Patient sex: F
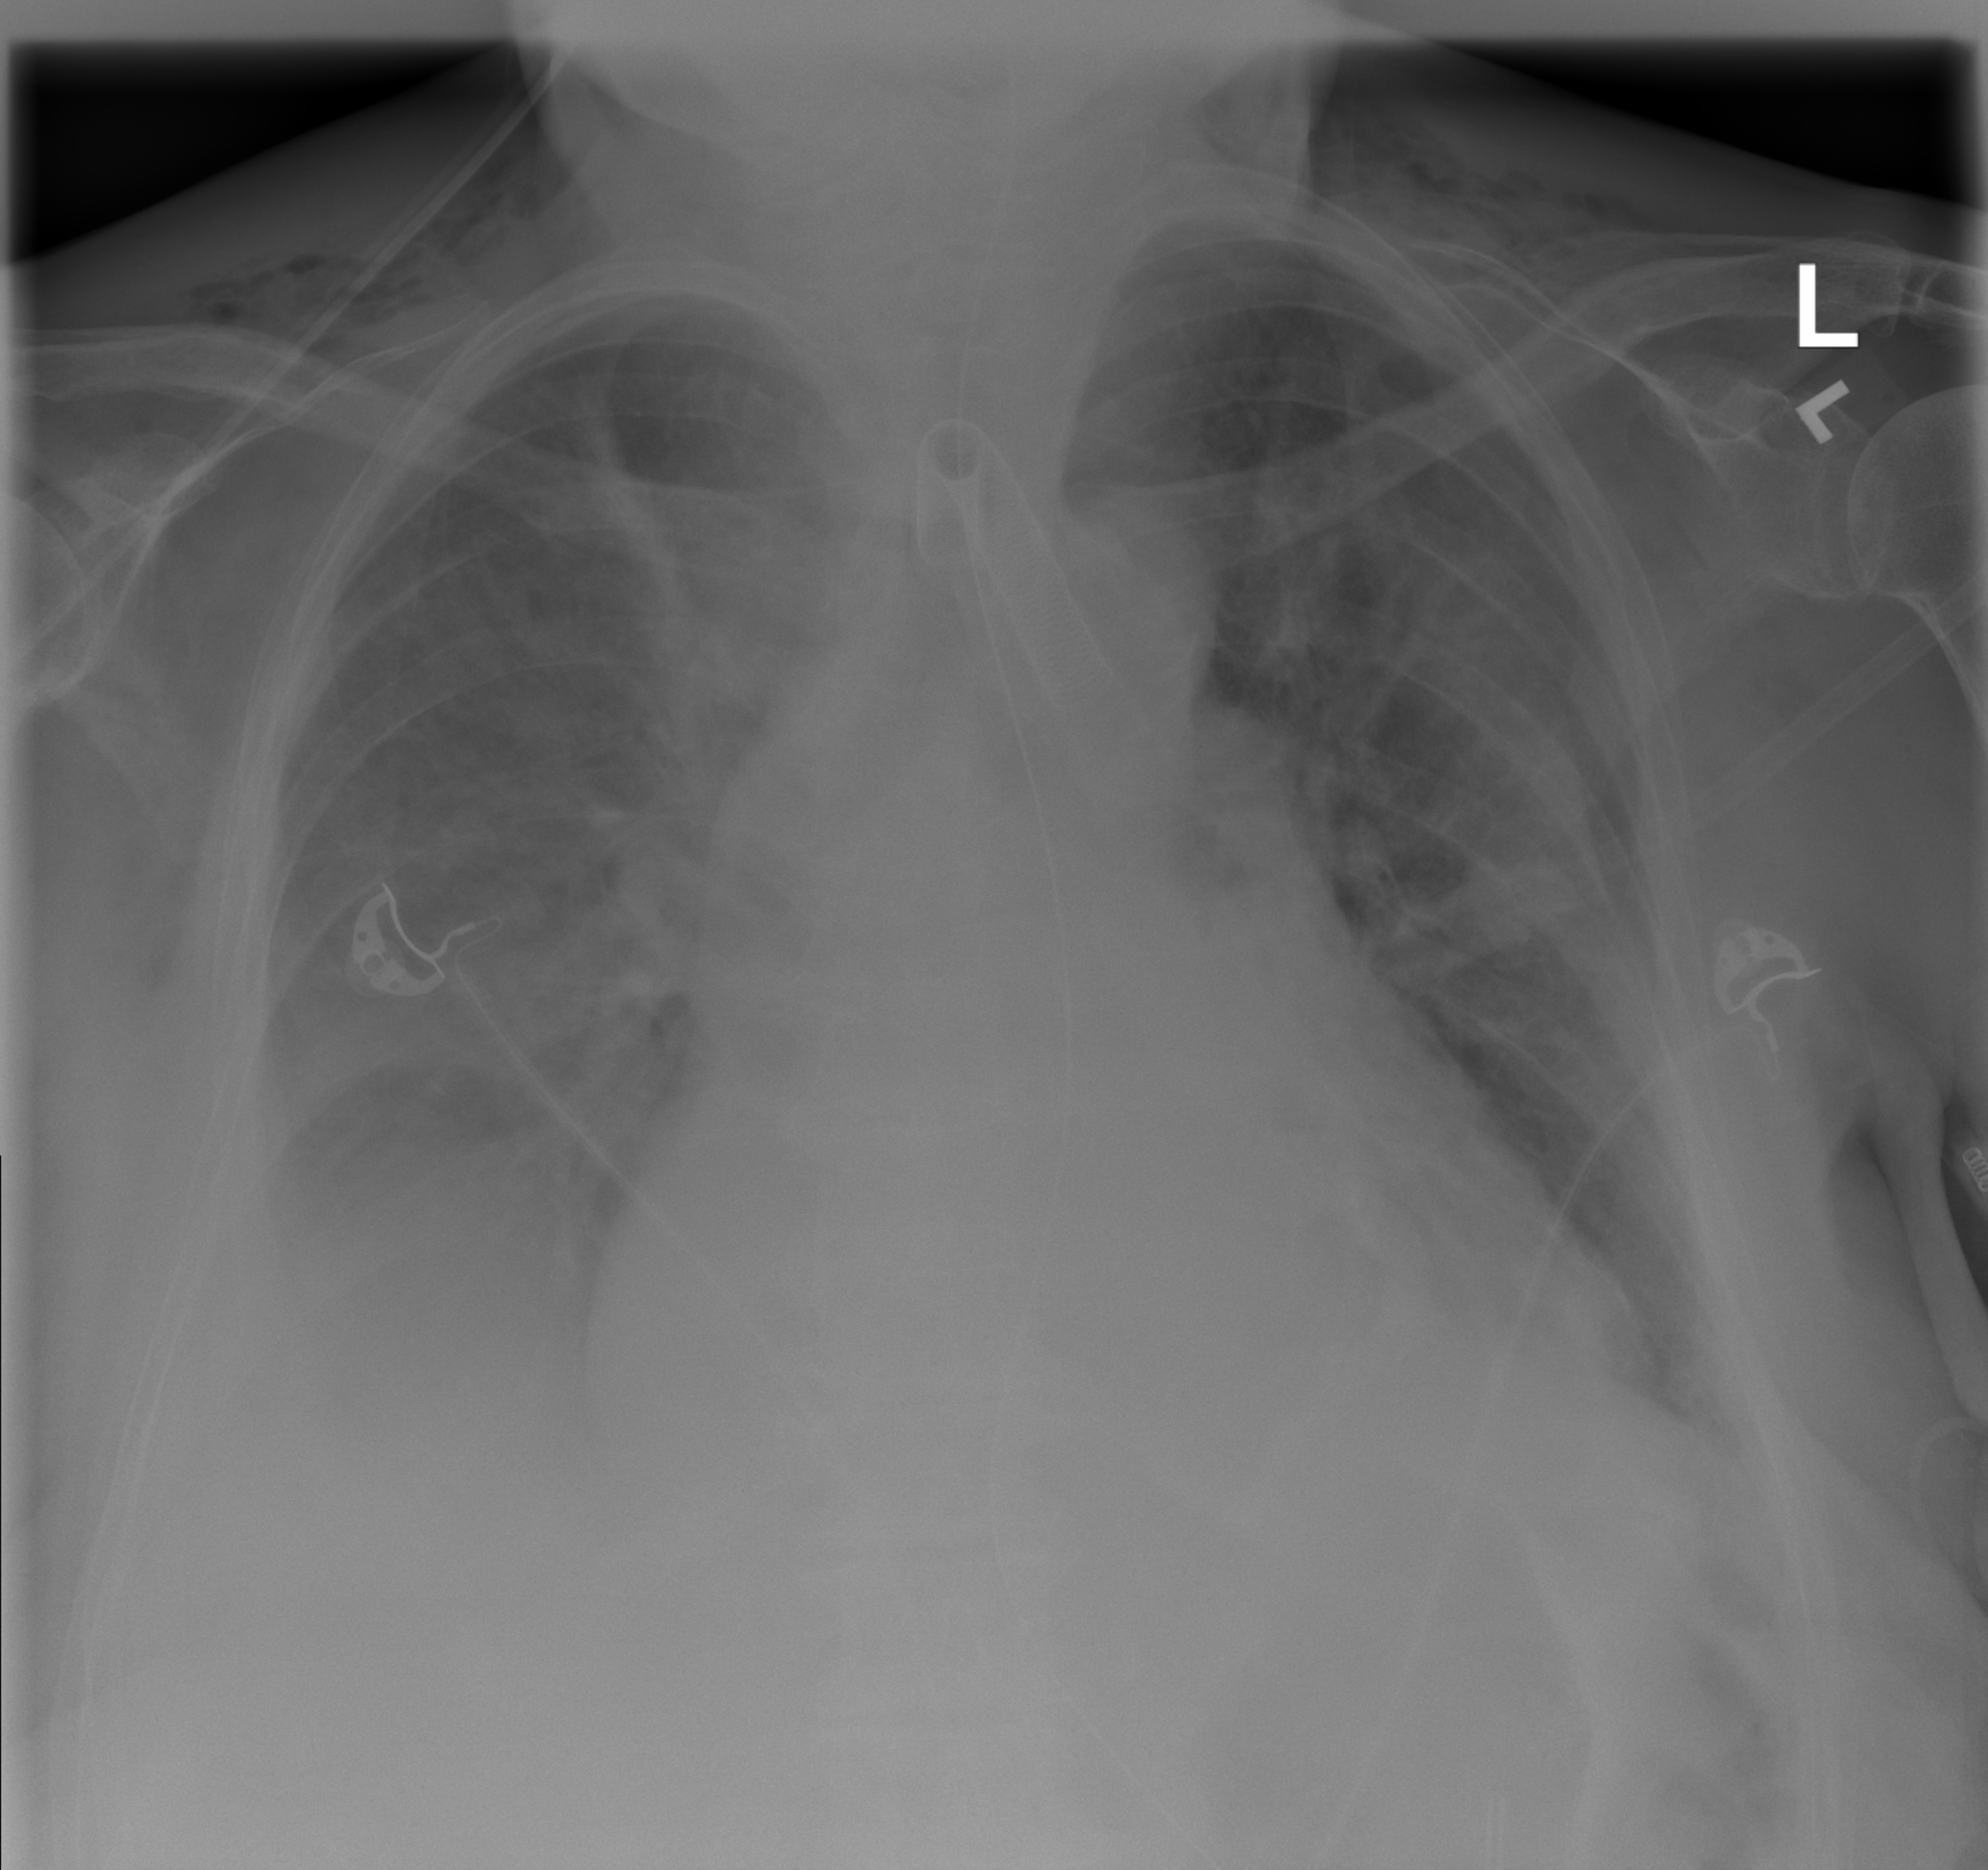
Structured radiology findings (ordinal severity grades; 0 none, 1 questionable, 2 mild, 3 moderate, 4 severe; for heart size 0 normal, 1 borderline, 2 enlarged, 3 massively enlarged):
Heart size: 3
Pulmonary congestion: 2
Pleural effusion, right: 4
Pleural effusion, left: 2
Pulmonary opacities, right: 2
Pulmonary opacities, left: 2
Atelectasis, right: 2
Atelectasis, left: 2